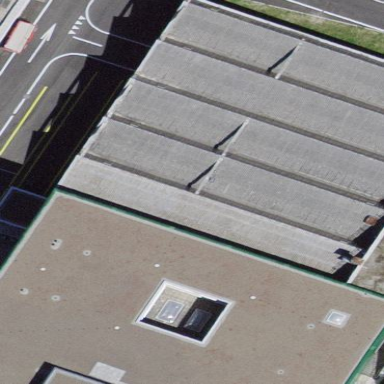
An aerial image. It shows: Flat-roofed commercial building with green facade.